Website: macys
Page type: review-order
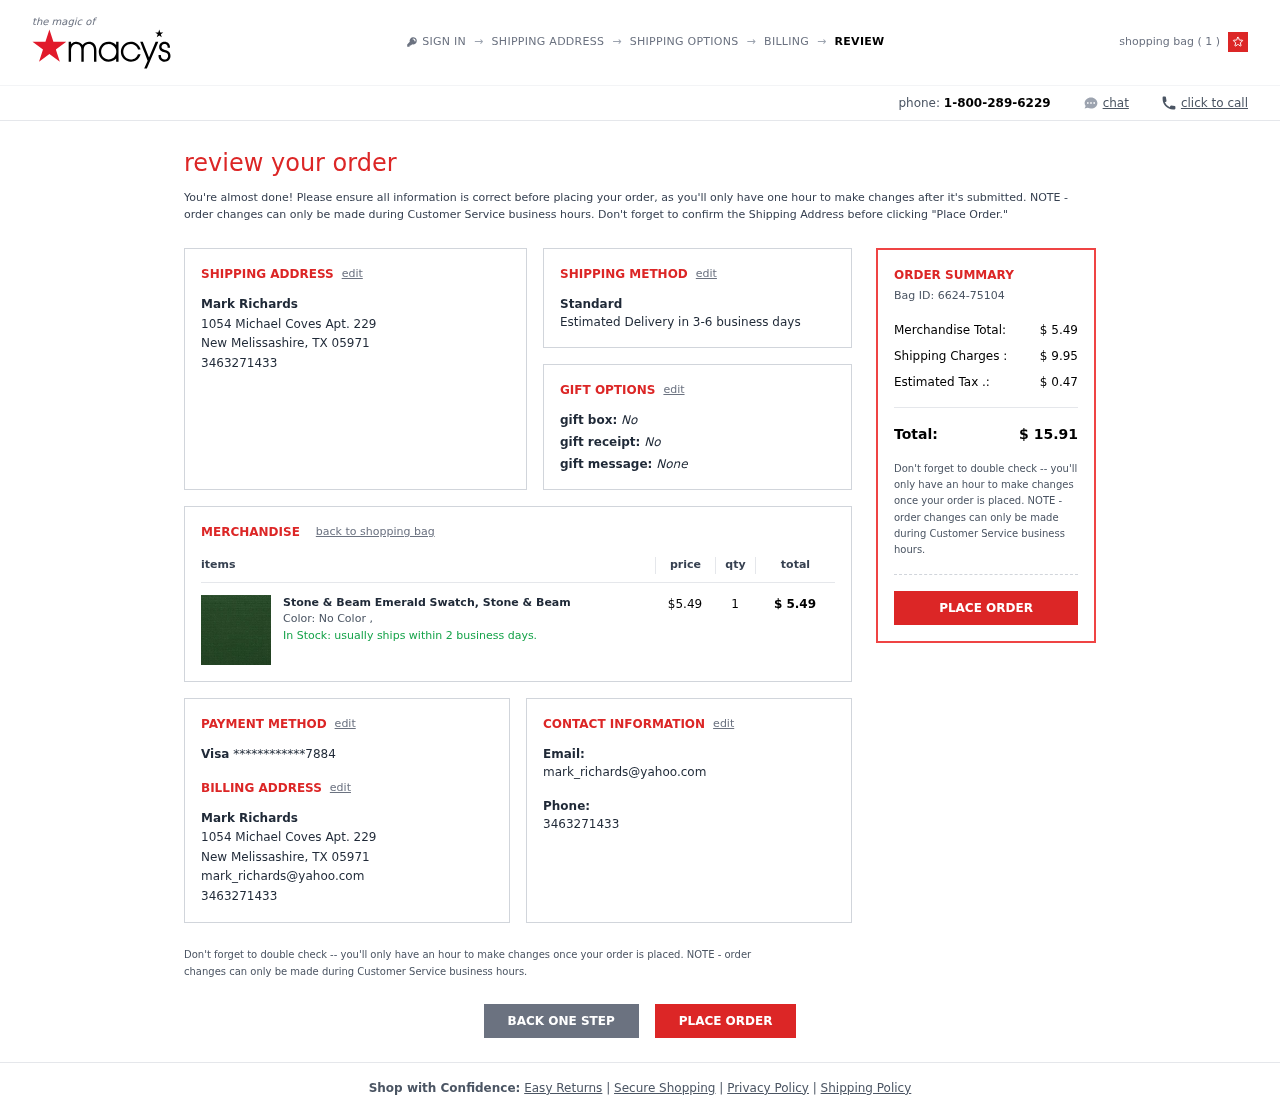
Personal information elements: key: PII_CARD_LAST4
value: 7884
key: PII_CARD_TYPE
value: Visa
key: PII_CITY
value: New Melissashire
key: PII_EMAIL2
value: mark_richards@yahoo.com
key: PII_EMAIL3
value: mark_richards@yahoo.com
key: PII_FULLNAME
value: Mark Richards
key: PII_FULLNAME2
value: Mark Richards
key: PII_PHONE
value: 3463271433
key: PII_PHONE2
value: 3463271433
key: PII_PHONE3
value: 3463271433
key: PII_POSTCODE
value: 05971
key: PII_STATE_ABBR
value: TX
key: PII_STREET
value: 1054 Michael Coves Apt. 229
Product elements: key: PRODUCT1_NAME
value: Stone & Beam Emerald Swatch, Stone & Beam
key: PRODUCT1_PRICE
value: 5.49
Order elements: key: ORDER_NUM_ITEMS
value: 1
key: ORDER_DELIVERY_DATE
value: Estimated Delivery in 3-6 business days
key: ORDER_SUBTOTAL
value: $ 5.49
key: ORDER_ID
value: Bag ID: 6624-75104
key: ORDER_SHIPPING_COST
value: $ 9.95
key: ORDER_TAX
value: $ 0.47
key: ORDER_TOTAL
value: $ 15.91